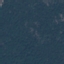
Label: Forest